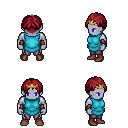
a pixel art fantasy rpg character, male body template, dark elf, purple skin, teal tunic, magenta pants, brunette parted hairstyle, gold tiara, leather bracers, brown shoes, four views (front, back, left, right), 2x2 character sprite sheet, small pixel art, hard edges, no anti-aliasing